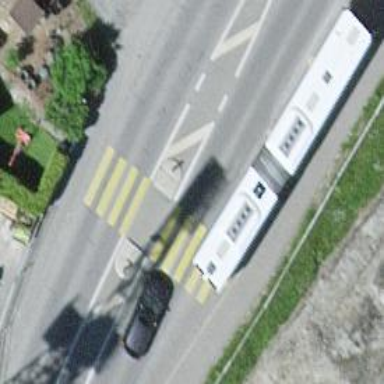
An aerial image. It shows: Uncontrolled crossing on the road.